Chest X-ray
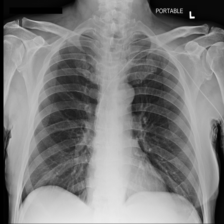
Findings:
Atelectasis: negative
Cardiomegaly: negative
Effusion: negative
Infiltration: negative
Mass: negative
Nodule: negative
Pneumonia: negative
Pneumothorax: negative
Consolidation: negative
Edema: negative
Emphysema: negative
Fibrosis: negative
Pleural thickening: negative
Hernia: negative